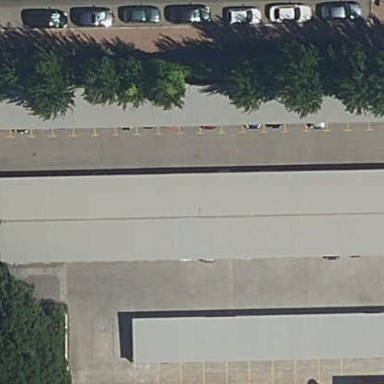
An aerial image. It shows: View of roof of building.